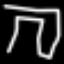
Label: pants